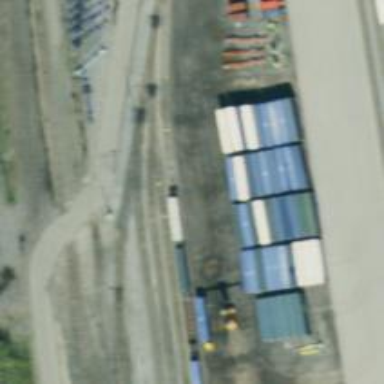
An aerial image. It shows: Railway yard in service.